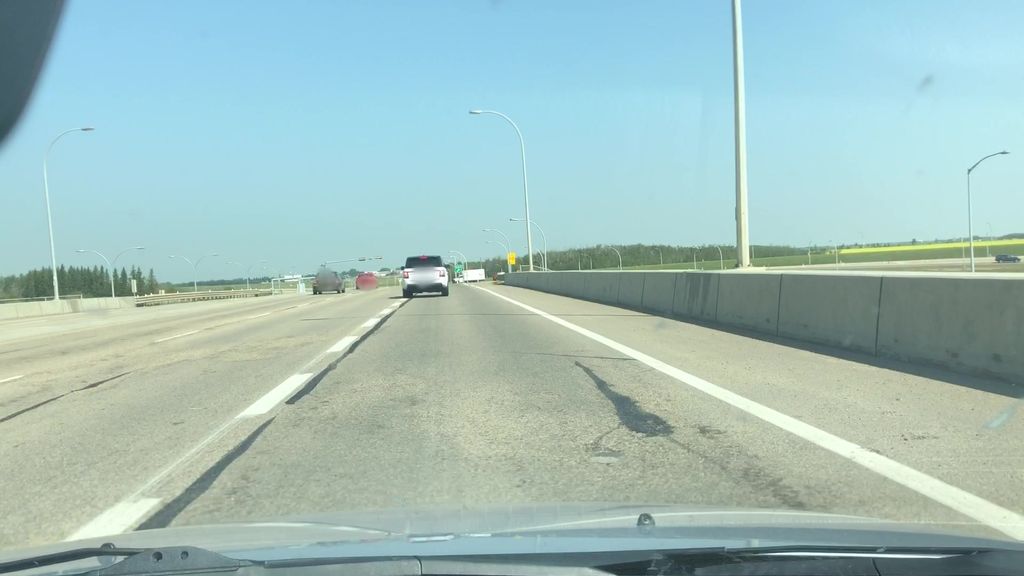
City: edmonton